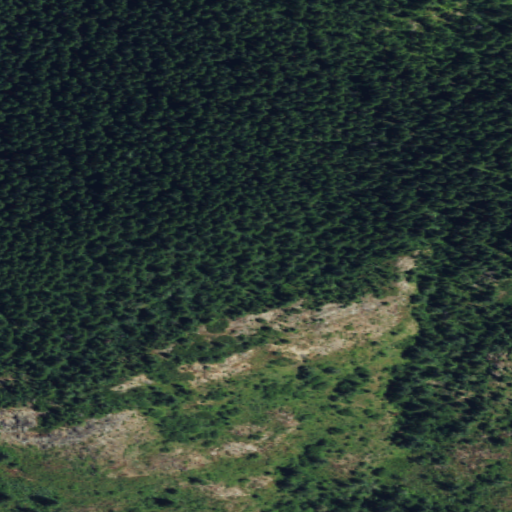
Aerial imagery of mountain in Washington named Blacktail Butte containing evergreen forest and shrub